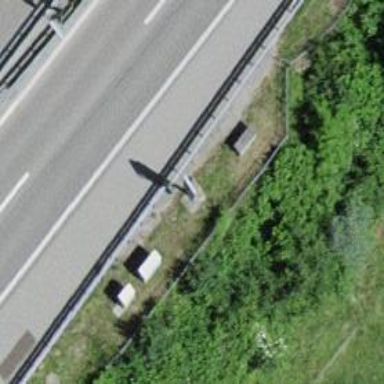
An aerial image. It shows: Power cable distribution cabinet that is considered street cabinet.